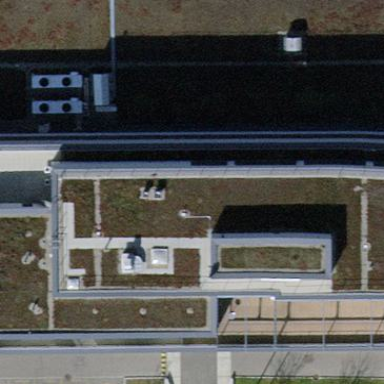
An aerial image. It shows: Part of building.